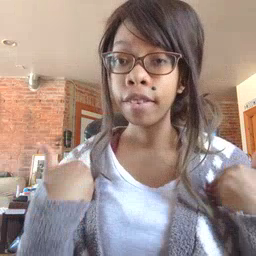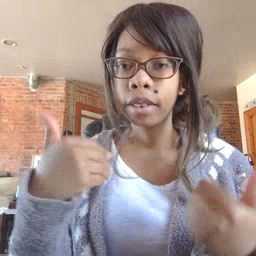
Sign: have